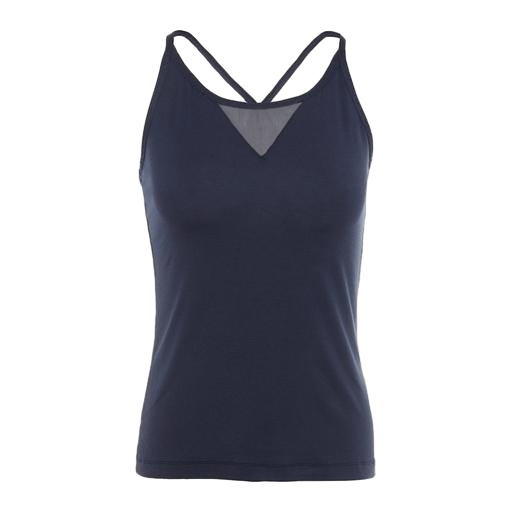
blue mesh detailed studio tank, blue issy performance tank top, active tank, white background